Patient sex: F
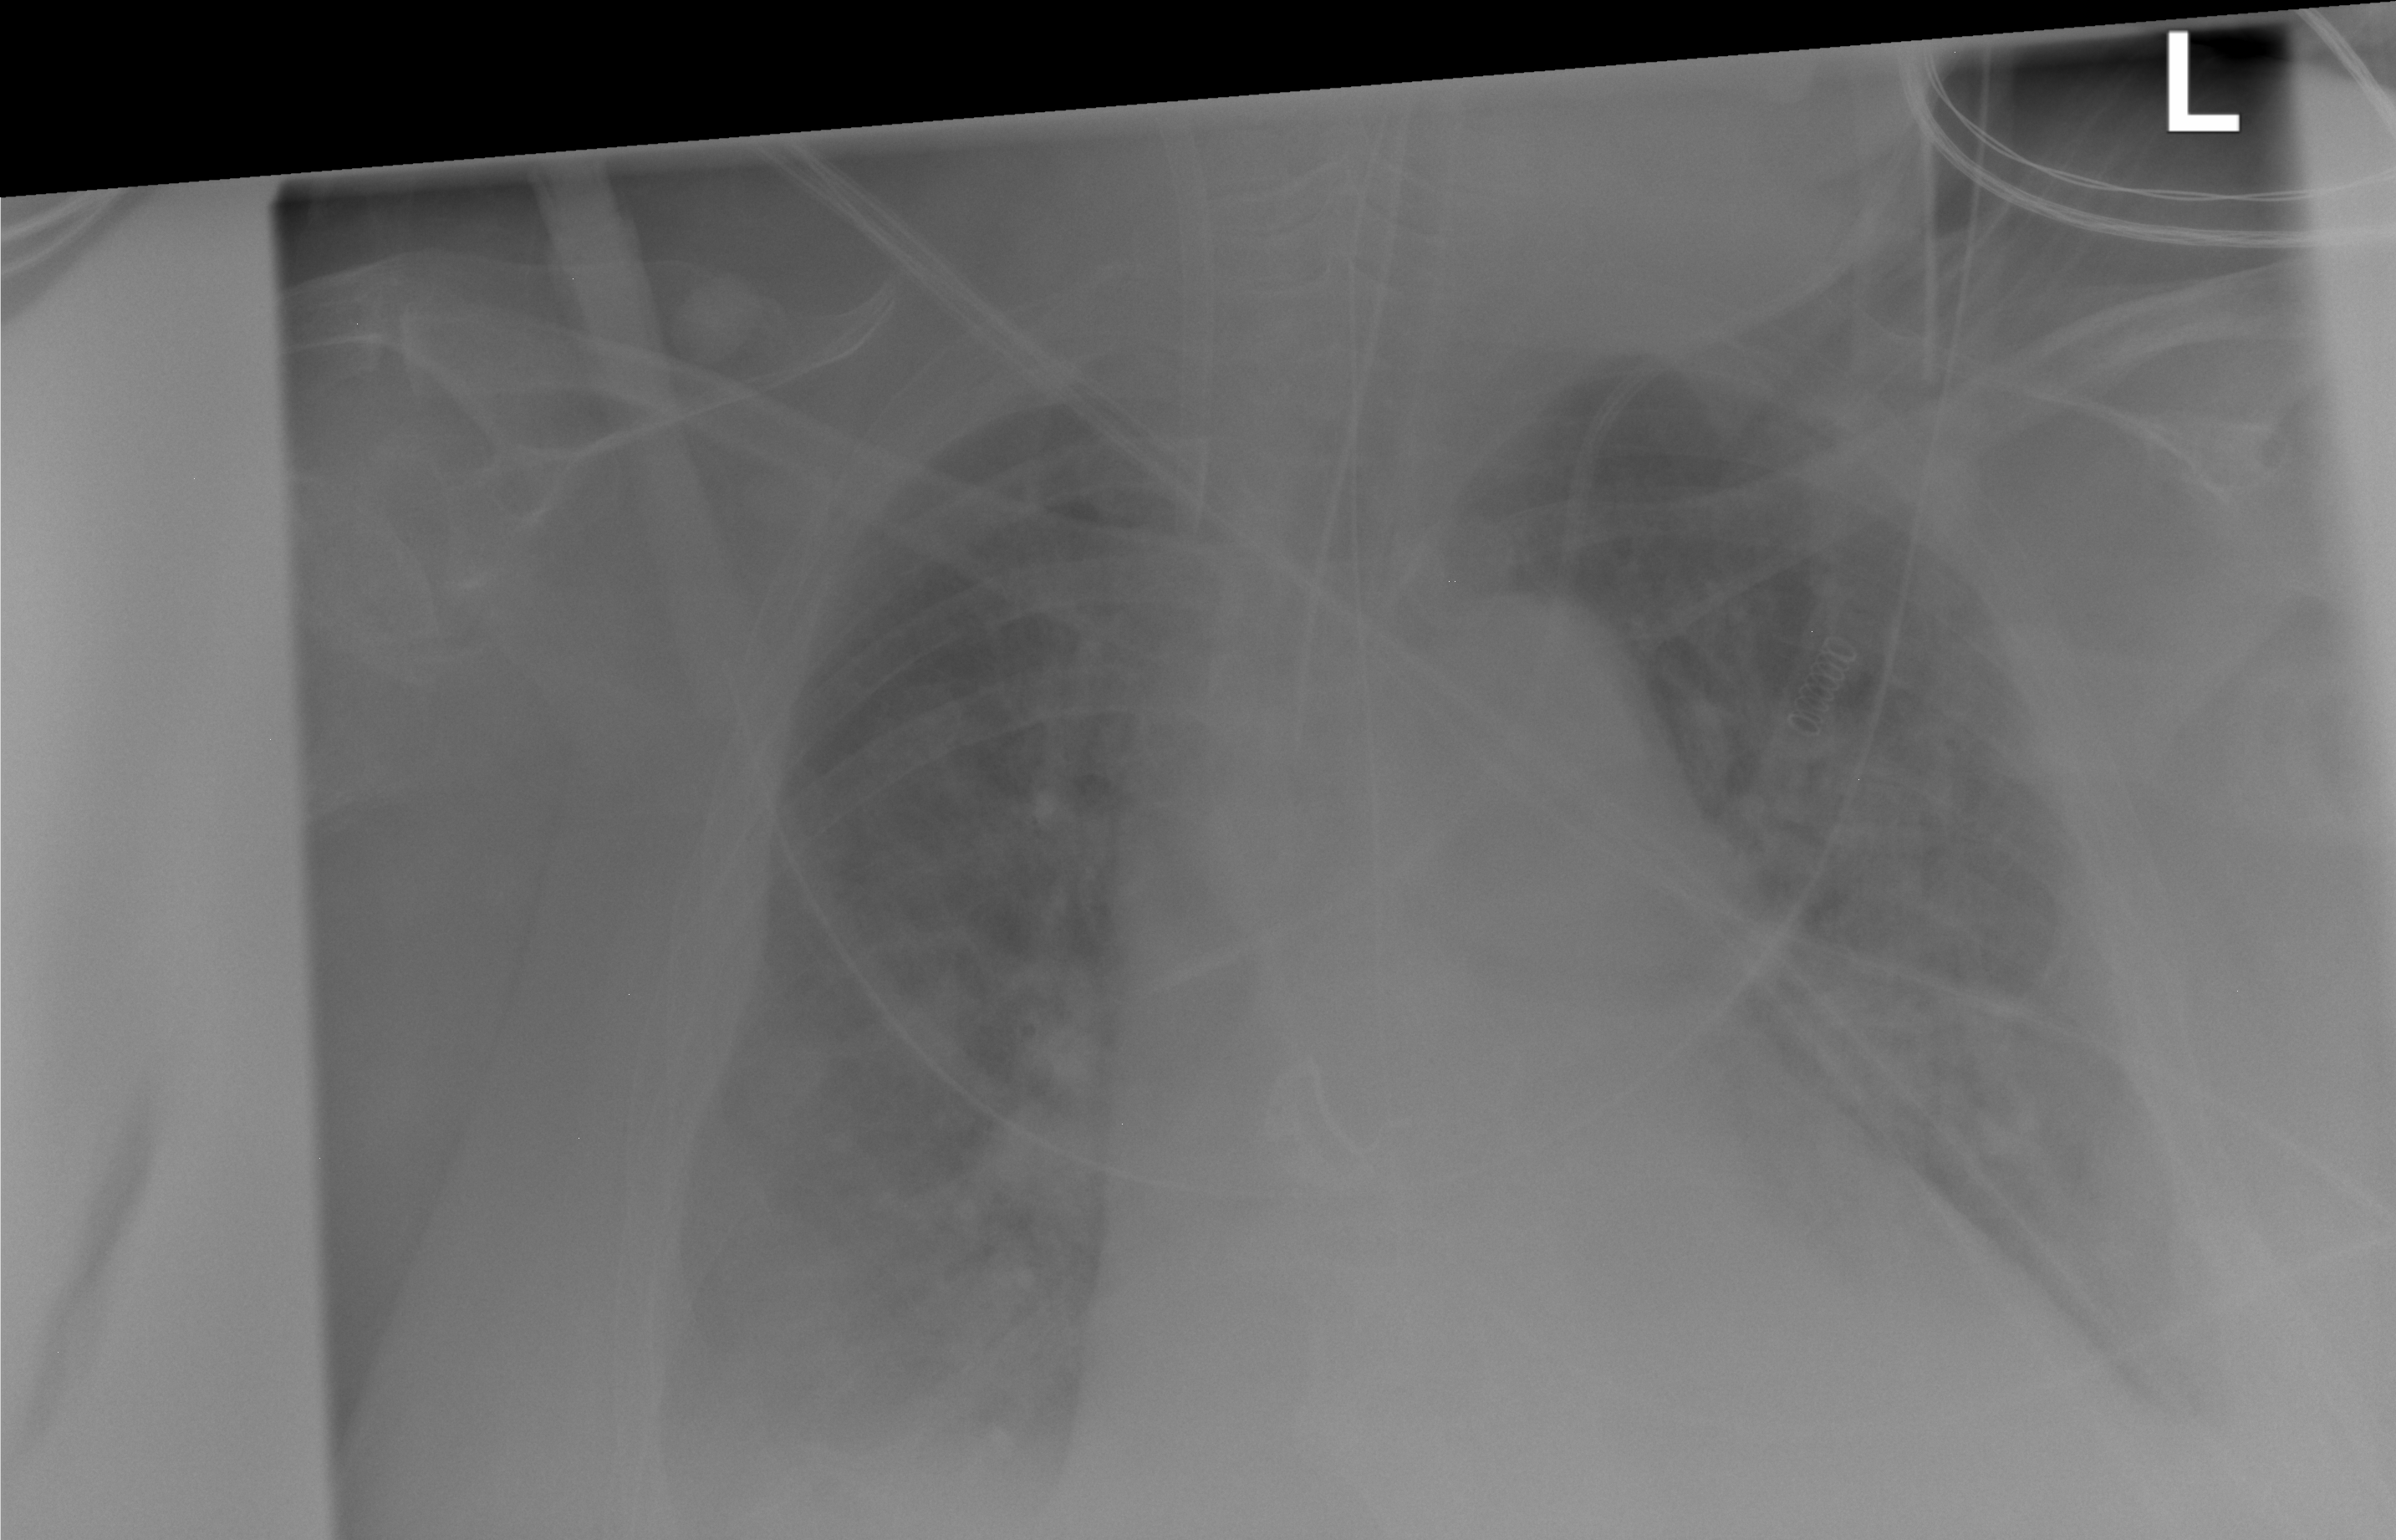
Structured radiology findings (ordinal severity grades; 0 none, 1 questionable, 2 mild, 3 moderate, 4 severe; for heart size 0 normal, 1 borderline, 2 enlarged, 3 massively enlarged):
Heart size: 2
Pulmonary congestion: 3
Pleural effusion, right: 3
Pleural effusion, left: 3
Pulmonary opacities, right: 0
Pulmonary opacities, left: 0
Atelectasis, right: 2
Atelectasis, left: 0